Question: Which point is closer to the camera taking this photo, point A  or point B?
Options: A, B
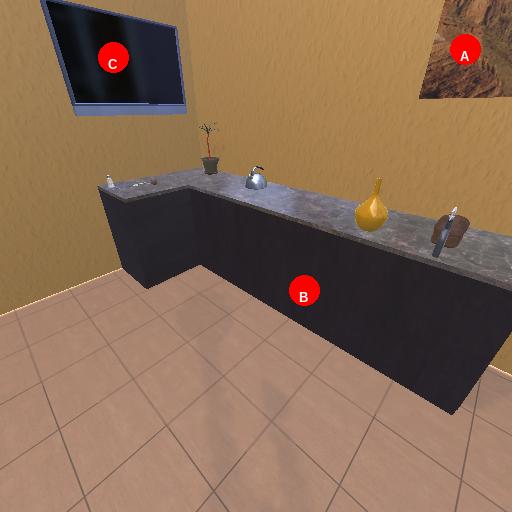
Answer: A